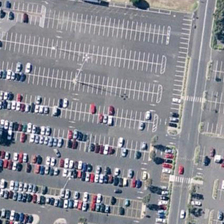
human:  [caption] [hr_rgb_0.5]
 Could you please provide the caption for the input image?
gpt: many cars are parked in a large parking lot near several green trees .

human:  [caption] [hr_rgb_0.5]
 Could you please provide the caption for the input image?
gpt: many cars are parked in a large parking lot near several green trees .

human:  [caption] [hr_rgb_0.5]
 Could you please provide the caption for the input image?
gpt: many cars are parked in a large parking lot near several green trees .

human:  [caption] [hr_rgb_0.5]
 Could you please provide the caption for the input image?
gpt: many cars are parked in a large parking lot near several green trees .

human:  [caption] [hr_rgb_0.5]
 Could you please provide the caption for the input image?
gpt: many cars are parked in a large parking lot near several green trees .